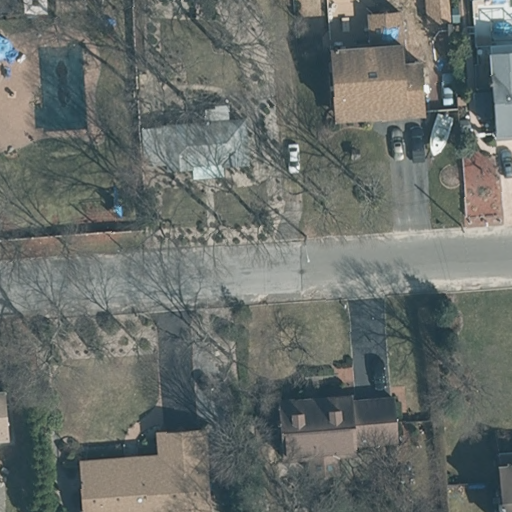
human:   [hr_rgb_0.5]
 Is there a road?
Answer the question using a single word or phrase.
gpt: yes

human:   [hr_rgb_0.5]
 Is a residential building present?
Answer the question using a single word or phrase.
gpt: yes

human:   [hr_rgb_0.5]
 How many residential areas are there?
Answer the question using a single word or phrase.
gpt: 1

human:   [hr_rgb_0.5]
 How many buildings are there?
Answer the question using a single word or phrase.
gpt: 7

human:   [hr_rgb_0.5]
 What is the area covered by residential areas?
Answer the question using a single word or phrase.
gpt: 10639m2

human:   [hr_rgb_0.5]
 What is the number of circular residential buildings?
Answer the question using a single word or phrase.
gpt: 0

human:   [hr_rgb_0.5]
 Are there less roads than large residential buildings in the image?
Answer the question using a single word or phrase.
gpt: no

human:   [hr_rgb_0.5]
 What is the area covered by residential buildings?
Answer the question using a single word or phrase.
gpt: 1303m2

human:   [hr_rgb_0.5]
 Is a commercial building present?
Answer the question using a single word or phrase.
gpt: no

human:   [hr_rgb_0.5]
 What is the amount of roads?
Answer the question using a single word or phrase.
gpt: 1

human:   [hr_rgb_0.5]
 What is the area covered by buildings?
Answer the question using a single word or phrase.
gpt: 1303m2

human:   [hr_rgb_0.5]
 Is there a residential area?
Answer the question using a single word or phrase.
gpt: yes

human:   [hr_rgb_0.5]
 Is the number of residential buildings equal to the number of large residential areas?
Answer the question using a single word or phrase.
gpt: no

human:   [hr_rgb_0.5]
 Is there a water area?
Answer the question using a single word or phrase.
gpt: no

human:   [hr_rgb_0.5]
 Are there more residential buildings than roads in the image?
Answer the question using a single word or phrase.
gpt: yes

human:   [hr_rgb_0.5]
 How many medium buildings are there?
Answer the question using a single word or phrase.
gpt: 5

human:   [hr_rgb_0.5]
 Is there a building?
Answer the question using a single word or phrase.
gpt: yes

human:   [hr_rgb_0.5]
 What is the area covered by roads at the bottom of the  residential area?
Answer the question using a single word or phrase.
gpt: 0m2

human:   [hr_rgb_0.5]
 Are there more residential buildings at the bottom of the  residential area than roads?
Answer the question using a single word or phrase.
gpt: yes

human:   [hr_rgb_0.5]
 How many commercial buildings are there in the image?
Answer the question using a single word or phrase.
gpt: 0

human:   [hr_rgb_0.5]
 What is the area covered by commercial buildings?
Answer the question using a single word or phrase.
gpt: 0m2

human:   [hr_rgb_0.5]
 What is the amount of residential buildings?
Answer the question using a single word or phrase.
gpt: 7

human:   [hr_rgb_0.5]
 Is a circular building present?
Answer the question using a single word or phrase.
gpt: no

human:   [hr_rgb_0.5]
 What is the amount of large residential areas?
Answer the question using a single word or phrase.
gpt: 1

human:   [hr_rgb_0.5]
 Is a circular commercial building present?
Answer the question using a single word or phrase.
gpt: no

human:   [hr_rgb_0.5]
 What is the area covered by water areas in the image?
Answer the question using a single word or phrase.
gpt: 0m2

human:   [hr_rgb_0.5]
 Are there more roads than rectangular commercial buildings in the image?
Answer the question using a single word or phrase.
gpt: yes

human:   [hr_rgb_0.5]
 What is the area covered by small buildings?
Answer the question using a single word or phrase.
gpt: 65m2

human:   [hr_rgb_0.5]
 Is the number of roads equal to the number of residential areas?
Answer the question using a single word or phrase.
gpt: yes

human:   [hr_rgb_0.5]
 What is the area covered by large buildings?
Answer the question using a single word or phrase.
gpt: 0m2

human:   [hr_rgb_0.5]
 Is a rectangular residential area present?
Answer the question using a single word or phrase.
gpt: yes

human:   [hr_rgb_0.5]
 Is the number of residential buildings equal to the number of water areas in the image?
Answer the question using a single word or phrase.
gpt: no

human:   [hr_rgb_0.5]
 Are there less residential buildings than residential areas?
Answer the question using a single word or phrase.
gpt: no

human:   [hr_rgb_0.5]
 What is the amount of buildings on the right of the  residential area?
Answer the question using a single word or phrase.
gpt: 7

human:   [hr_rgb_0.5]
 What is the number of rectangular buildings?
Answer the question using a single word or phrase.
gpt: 3

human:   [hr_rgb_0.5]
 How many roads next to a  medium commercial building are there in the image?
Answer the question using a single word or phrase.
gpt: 0

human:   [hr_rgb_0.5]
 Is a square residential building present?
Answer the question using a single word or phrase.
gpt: no

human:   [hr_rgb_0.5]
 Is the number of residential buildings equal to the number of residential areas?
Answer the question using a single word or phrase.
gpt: no

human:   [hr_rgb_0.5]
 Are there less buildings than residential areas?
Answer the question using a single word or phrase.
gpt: no

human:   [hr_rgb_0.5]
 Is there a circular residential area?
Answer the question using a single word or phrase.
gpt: no

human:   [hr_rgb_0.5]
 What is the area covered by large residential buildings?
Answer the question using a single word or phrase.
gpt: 0m2

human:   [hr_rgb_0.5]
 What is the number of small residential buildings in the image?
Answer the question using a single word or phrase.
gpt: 2

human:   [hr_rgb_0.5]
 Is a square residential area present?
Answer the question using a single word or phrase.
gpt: no

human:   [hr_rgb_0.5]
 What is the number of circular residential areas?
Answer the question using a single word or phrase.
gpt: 0

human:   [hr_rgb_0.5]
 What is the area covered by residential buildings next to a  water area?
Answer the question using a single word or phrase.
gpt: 0m2

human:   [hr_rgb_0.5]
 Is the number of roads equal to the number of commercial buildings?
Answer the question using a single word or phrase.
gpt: no

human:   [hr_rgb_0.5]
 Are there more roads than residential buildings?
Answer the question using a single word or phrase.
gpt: no

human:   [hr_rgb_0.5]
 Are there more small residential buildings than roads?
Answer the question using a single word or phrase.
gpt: yes

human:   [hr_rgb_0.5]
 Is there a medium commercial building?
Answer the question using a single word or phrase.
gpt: no

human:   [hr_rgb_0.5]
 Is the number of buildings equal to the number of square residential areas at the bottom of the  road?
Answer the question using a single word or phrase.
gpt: no

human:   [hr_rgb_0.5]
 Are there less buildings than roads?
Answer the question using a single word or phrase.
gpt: no

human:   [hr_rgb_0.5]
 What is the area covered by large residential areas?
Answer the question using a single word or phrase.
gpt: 10639m2

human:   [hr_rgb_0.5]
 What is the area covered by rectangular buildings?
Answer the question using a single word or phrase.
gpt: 199m2

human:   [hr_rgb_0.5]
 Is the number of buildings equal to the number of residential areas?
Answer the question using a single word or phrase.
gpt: no

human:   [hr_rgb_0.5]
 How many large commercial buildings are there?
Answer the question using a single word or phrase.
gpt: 0

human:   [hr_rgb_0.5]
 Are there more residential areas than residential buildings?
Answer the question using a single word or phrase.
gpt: no

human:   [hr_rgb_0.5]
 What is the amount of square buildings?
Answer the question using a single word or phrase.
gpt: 0

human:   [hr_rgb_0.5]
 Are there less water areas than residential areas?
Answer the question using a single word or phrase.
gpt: yes

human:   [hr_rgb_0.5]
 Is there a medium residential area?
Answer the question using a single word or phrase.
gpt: no

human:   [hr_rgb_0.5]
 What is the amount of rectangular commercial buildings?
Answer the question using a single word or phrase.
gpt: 0

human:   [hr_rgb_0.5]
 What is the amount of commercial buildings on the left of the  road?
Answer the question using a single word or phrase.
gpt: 0

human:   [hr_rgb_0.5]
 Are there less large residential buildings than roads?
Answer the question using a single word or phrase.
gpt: yes

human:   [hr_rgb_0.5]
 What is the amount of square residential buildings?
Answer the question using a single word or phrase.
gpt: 0

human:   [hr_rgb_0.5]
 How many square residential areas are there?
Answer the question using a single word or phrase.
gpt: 0